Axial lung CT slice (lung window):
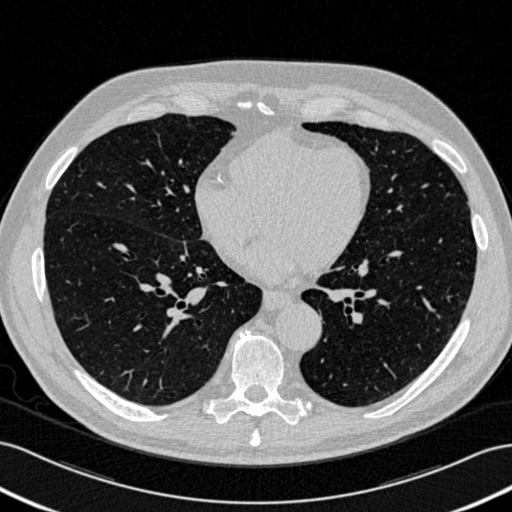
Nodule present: no